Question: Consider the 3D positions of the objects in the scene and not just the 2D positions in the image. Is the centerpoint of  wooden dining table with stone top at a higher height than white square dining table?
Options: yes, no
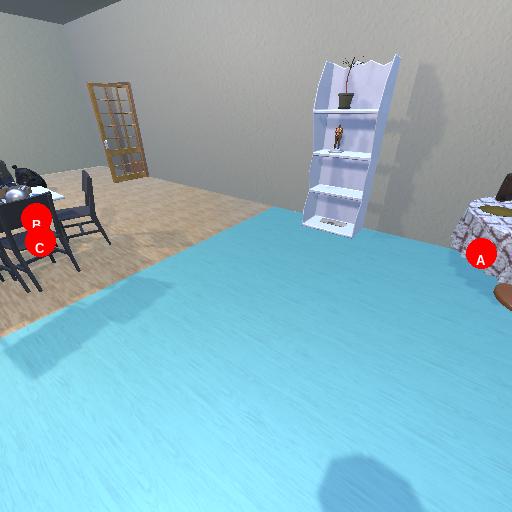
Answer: yes